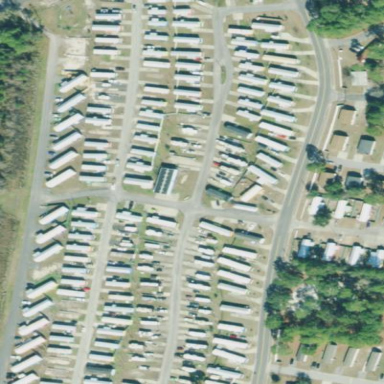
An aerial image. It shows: Residential area known as trailer park.